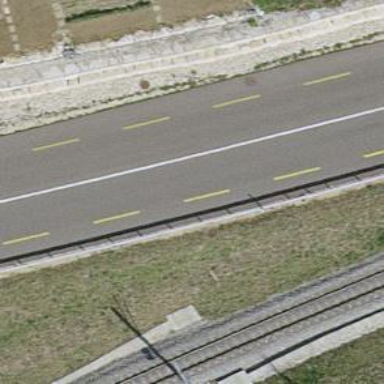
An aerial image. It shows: Primary highway with advisory cycle lane.